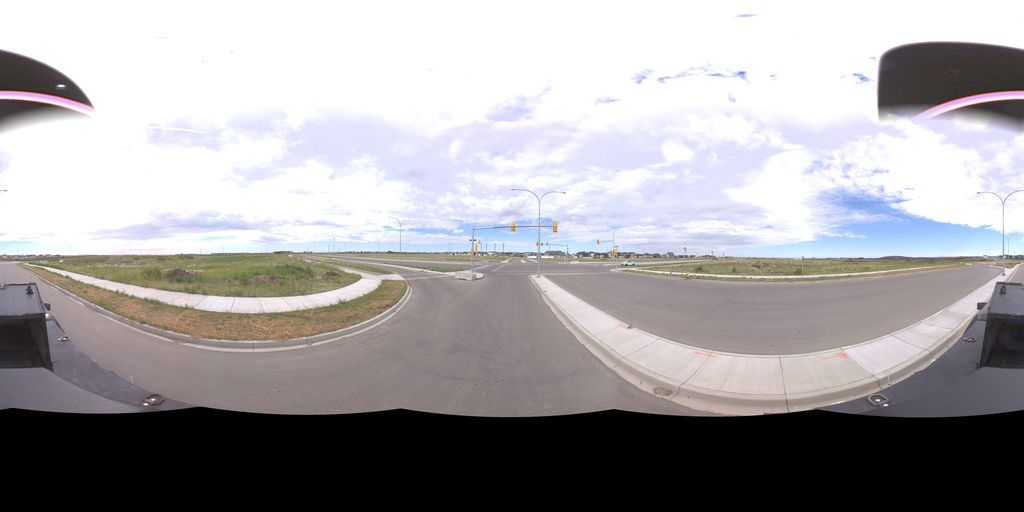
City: saskatoon